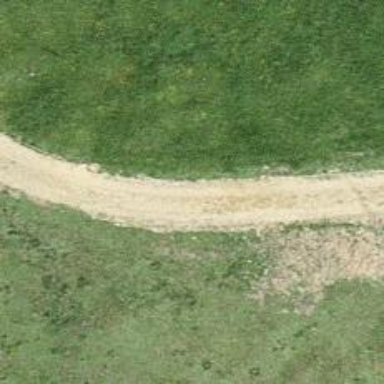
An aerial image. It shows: Track with pebblestone surface. The track is of grade4 tracktype.